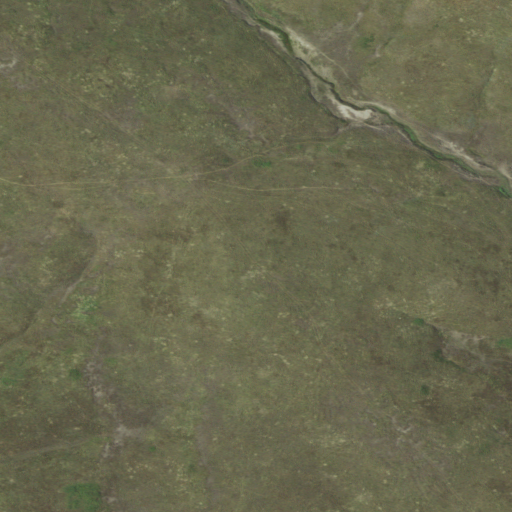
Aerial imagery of mountain in South Dakota named Gray Butte containing only grassland